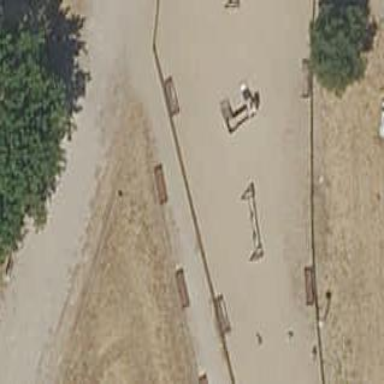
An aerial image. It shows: Playground area for leisure land.